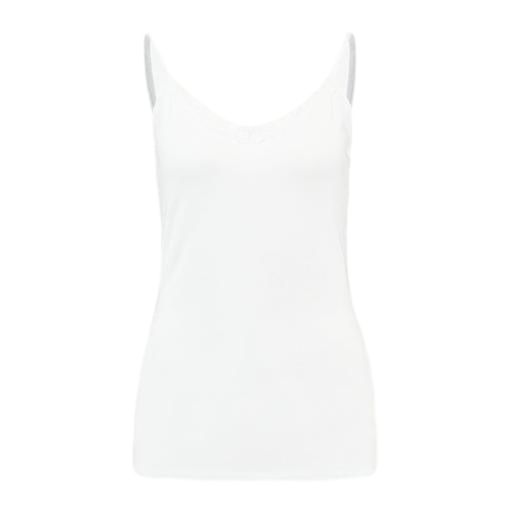
white pure tank top, white v-neck cami, white cami, white background